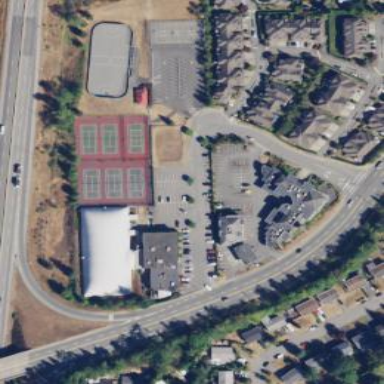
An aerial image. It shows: Commercial area hosting sports center with fitness and tennis facilities.